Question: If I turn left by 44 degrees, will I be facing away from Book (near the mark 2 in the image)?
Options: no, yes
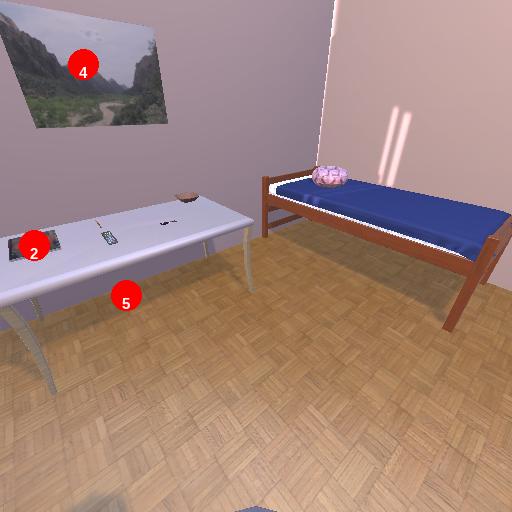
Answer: no